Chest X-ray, PA view. Patient: 46 years old, sex F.
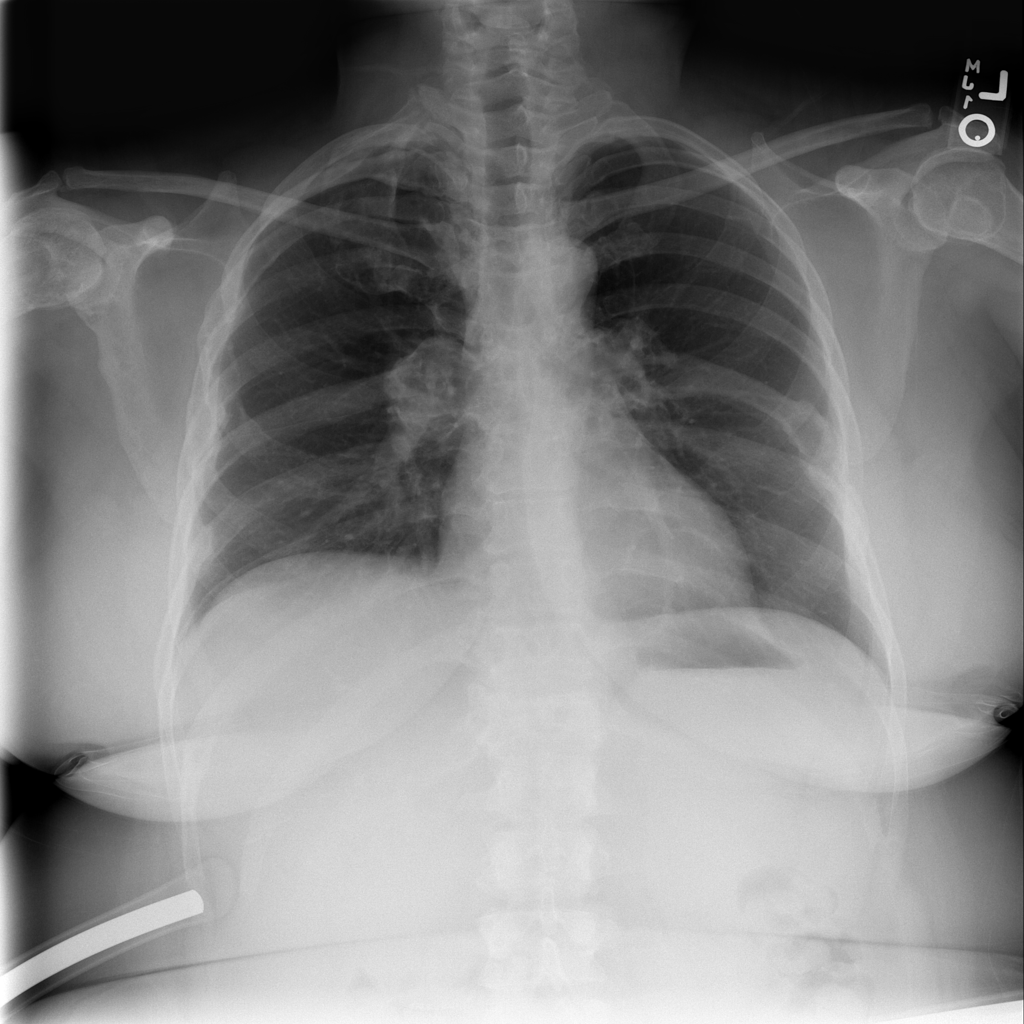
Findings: No Finding